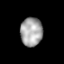
Tissue: lung
Cell type: Epithelial cells
Senescence score: 0.2058
Nuclear area (px): 625
Mean DAPI intensity: 164.008